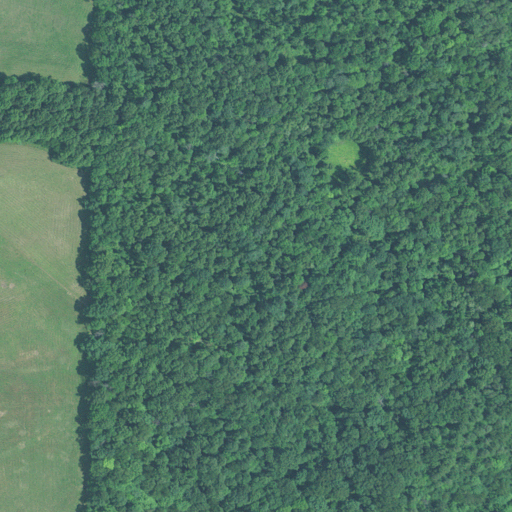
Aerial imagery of mountain in West Virginia named Oak Hill containing deciduous forest, mixed forest, and pasture